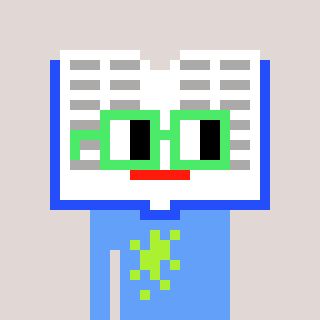
a pixel art character with square light green glasses, a dictionary-shaped head and a blue-colored body on a warm background